Question: I want to create table 'Books', My syntax:

What is wrong with my code?
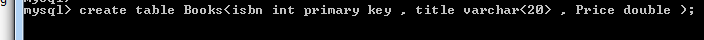
Answer: You're using angle brackets ('<>') where you should be using parentheses ('()').
'''
CREATE TABLE books (
isbn INT PRIMARY KEY,
title VARCHAR (20),
price DOUBLE
);
'''